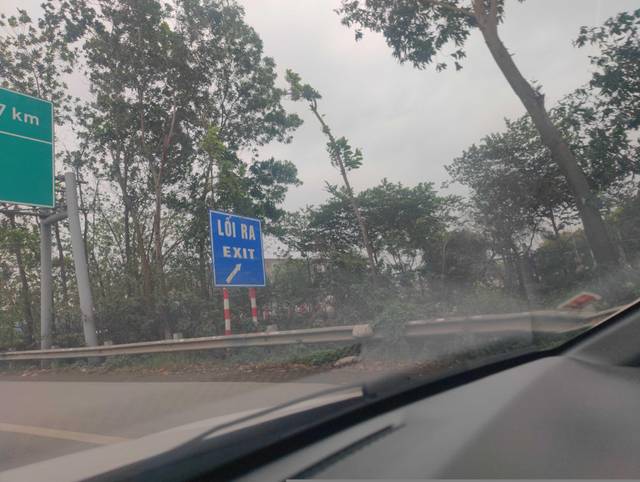
Region: Vietnam
Coordinates: 21.008, 105.756